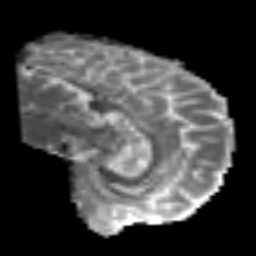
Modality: MD
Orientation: sagittal
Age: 54
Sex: male
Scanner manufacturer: siemens
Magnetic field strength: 3 T
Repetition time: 6.1 s
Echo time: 0.101 s